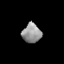
Tissue: lung
Cell type: Epithelial cells
Senescence score: 0.1798
Nuclear area (px): 352
Mean DAPI intensity: 151.026